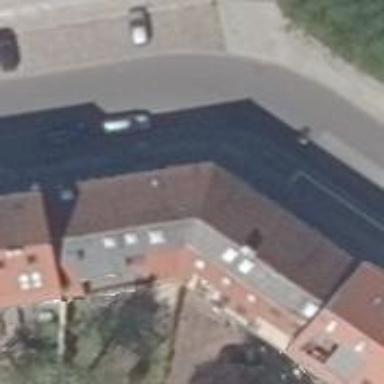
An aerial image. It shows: Historic apartment building with gabled roof made of red roof tiles in baroque architecture style.